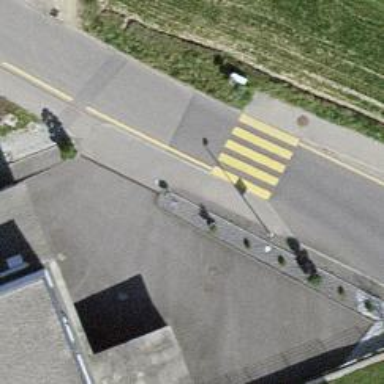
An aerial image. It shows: Zebra crossing on the road.